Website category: book
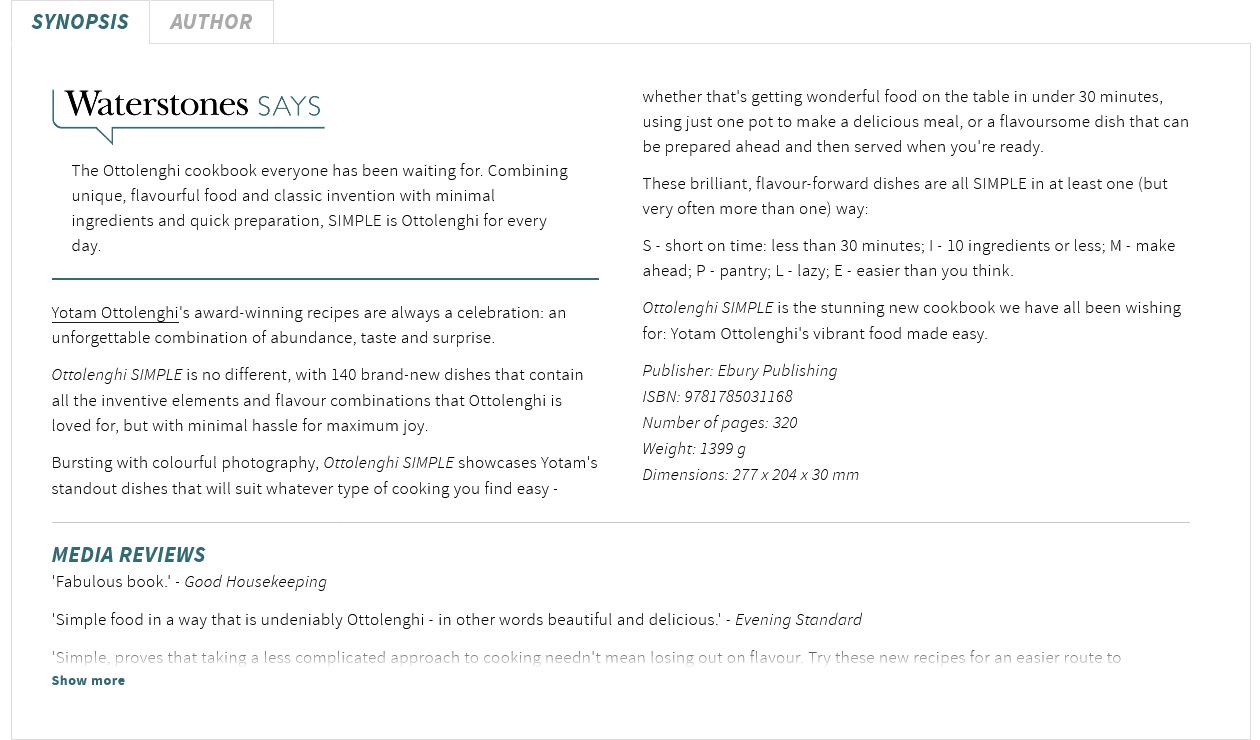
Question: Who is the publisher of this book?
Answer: Ebury Publishing

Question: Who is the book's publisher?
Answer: Ebury Publishing

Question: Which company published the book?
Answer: Ebury Publishing

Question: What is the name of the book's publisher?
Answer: Ebury Publishing

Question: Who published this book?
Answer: Ebury Publishing

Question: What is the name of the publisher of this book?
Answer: Ebury Publishing

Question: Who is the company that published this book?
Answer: Ebury Publishing

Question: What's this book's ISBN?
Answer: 9781785031168

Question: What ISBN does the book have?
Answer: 9781785031168

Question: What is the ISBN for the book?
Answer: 9781785031168

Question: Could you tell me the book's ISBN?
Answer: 9781785031168

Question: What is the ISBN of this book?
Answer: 9781785031168

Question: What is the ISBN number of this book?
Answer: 9781785031168

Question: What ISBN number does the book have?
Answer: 9781785031168

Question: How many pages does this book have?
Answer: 320

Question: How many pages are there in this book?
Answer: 320

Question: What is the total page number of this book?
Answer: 320

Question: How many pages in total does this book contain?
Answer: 320

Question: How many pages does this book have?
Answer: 320

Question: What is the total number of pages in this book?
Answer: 320

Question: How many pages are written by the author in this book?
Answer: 320

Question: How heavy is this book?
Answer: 1399 g

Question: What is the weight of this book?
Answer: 1399 g

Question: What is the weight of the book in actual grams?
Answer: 1399 g

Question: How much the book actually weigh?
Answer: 1399 g

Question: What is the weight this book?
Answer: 1399 g

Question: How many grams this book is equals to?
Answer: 1399 g

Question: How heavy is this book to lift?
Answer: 1399 g

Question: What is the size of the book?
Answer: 277 x 204 x 30 mm

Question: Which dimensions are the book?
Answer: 277 x 204 x 30 mm

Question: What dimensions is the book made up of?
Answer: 277 x 204 x 30 mm

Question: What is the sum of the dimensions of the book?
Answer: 277 x 204 x 30 mm

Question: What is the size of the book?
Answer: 277 x 204 x 30 mm

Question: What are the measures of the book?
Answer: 277 x 204 x 30 mm

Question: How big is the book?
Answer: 277 x 204 x 30 mm